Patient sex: M
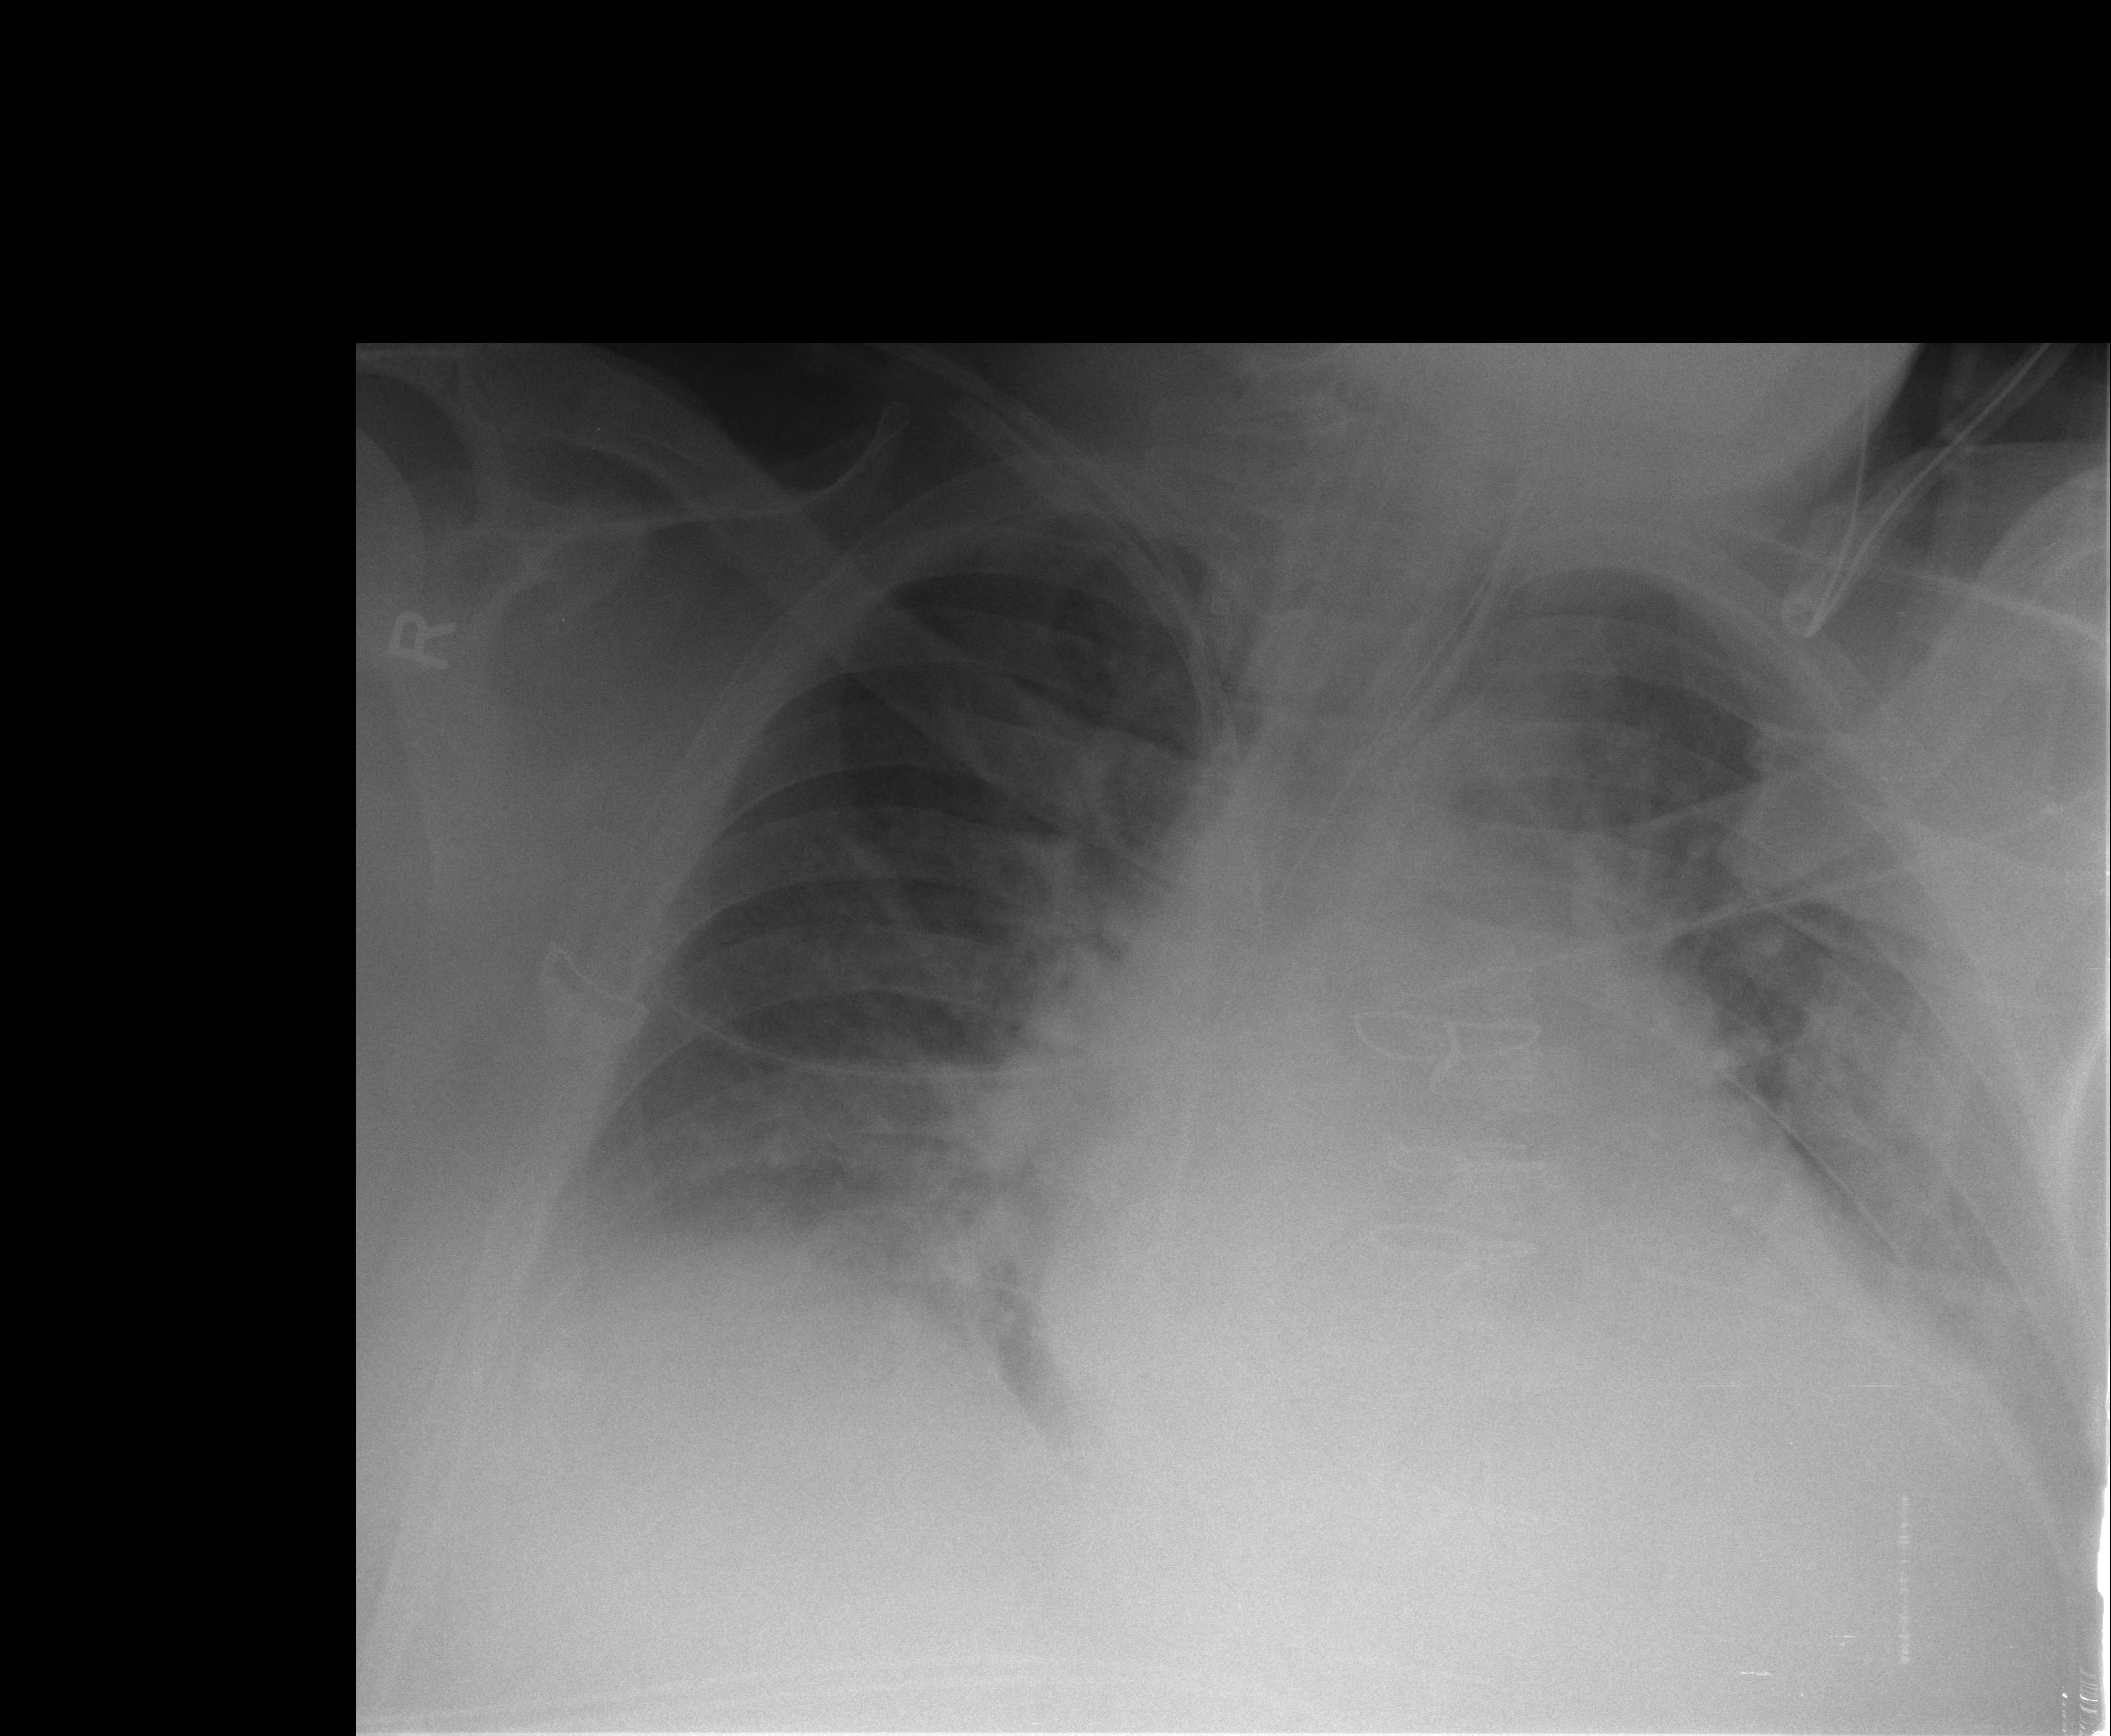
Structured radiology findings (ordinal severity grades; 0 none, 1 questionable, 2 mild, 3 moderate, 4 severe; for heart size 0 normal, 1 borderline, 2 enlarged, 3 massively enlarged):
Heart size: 2
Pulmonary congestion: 3
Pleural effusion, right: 2
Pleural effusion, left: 2
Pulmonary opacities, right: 0
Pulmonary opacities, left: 2
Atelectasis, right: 2
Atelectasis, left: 2